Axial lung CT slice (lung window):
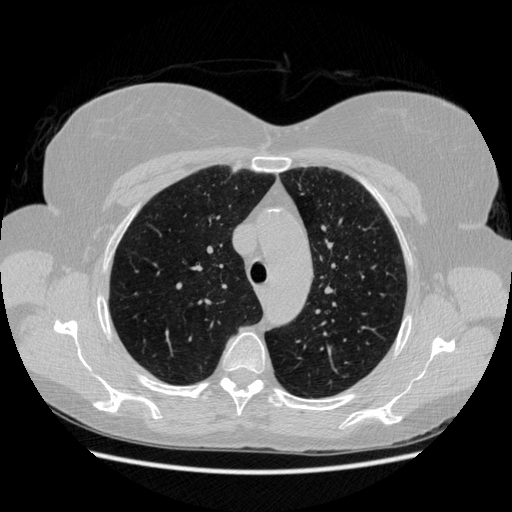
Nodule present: no